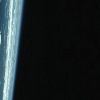
Label: space